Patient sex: F
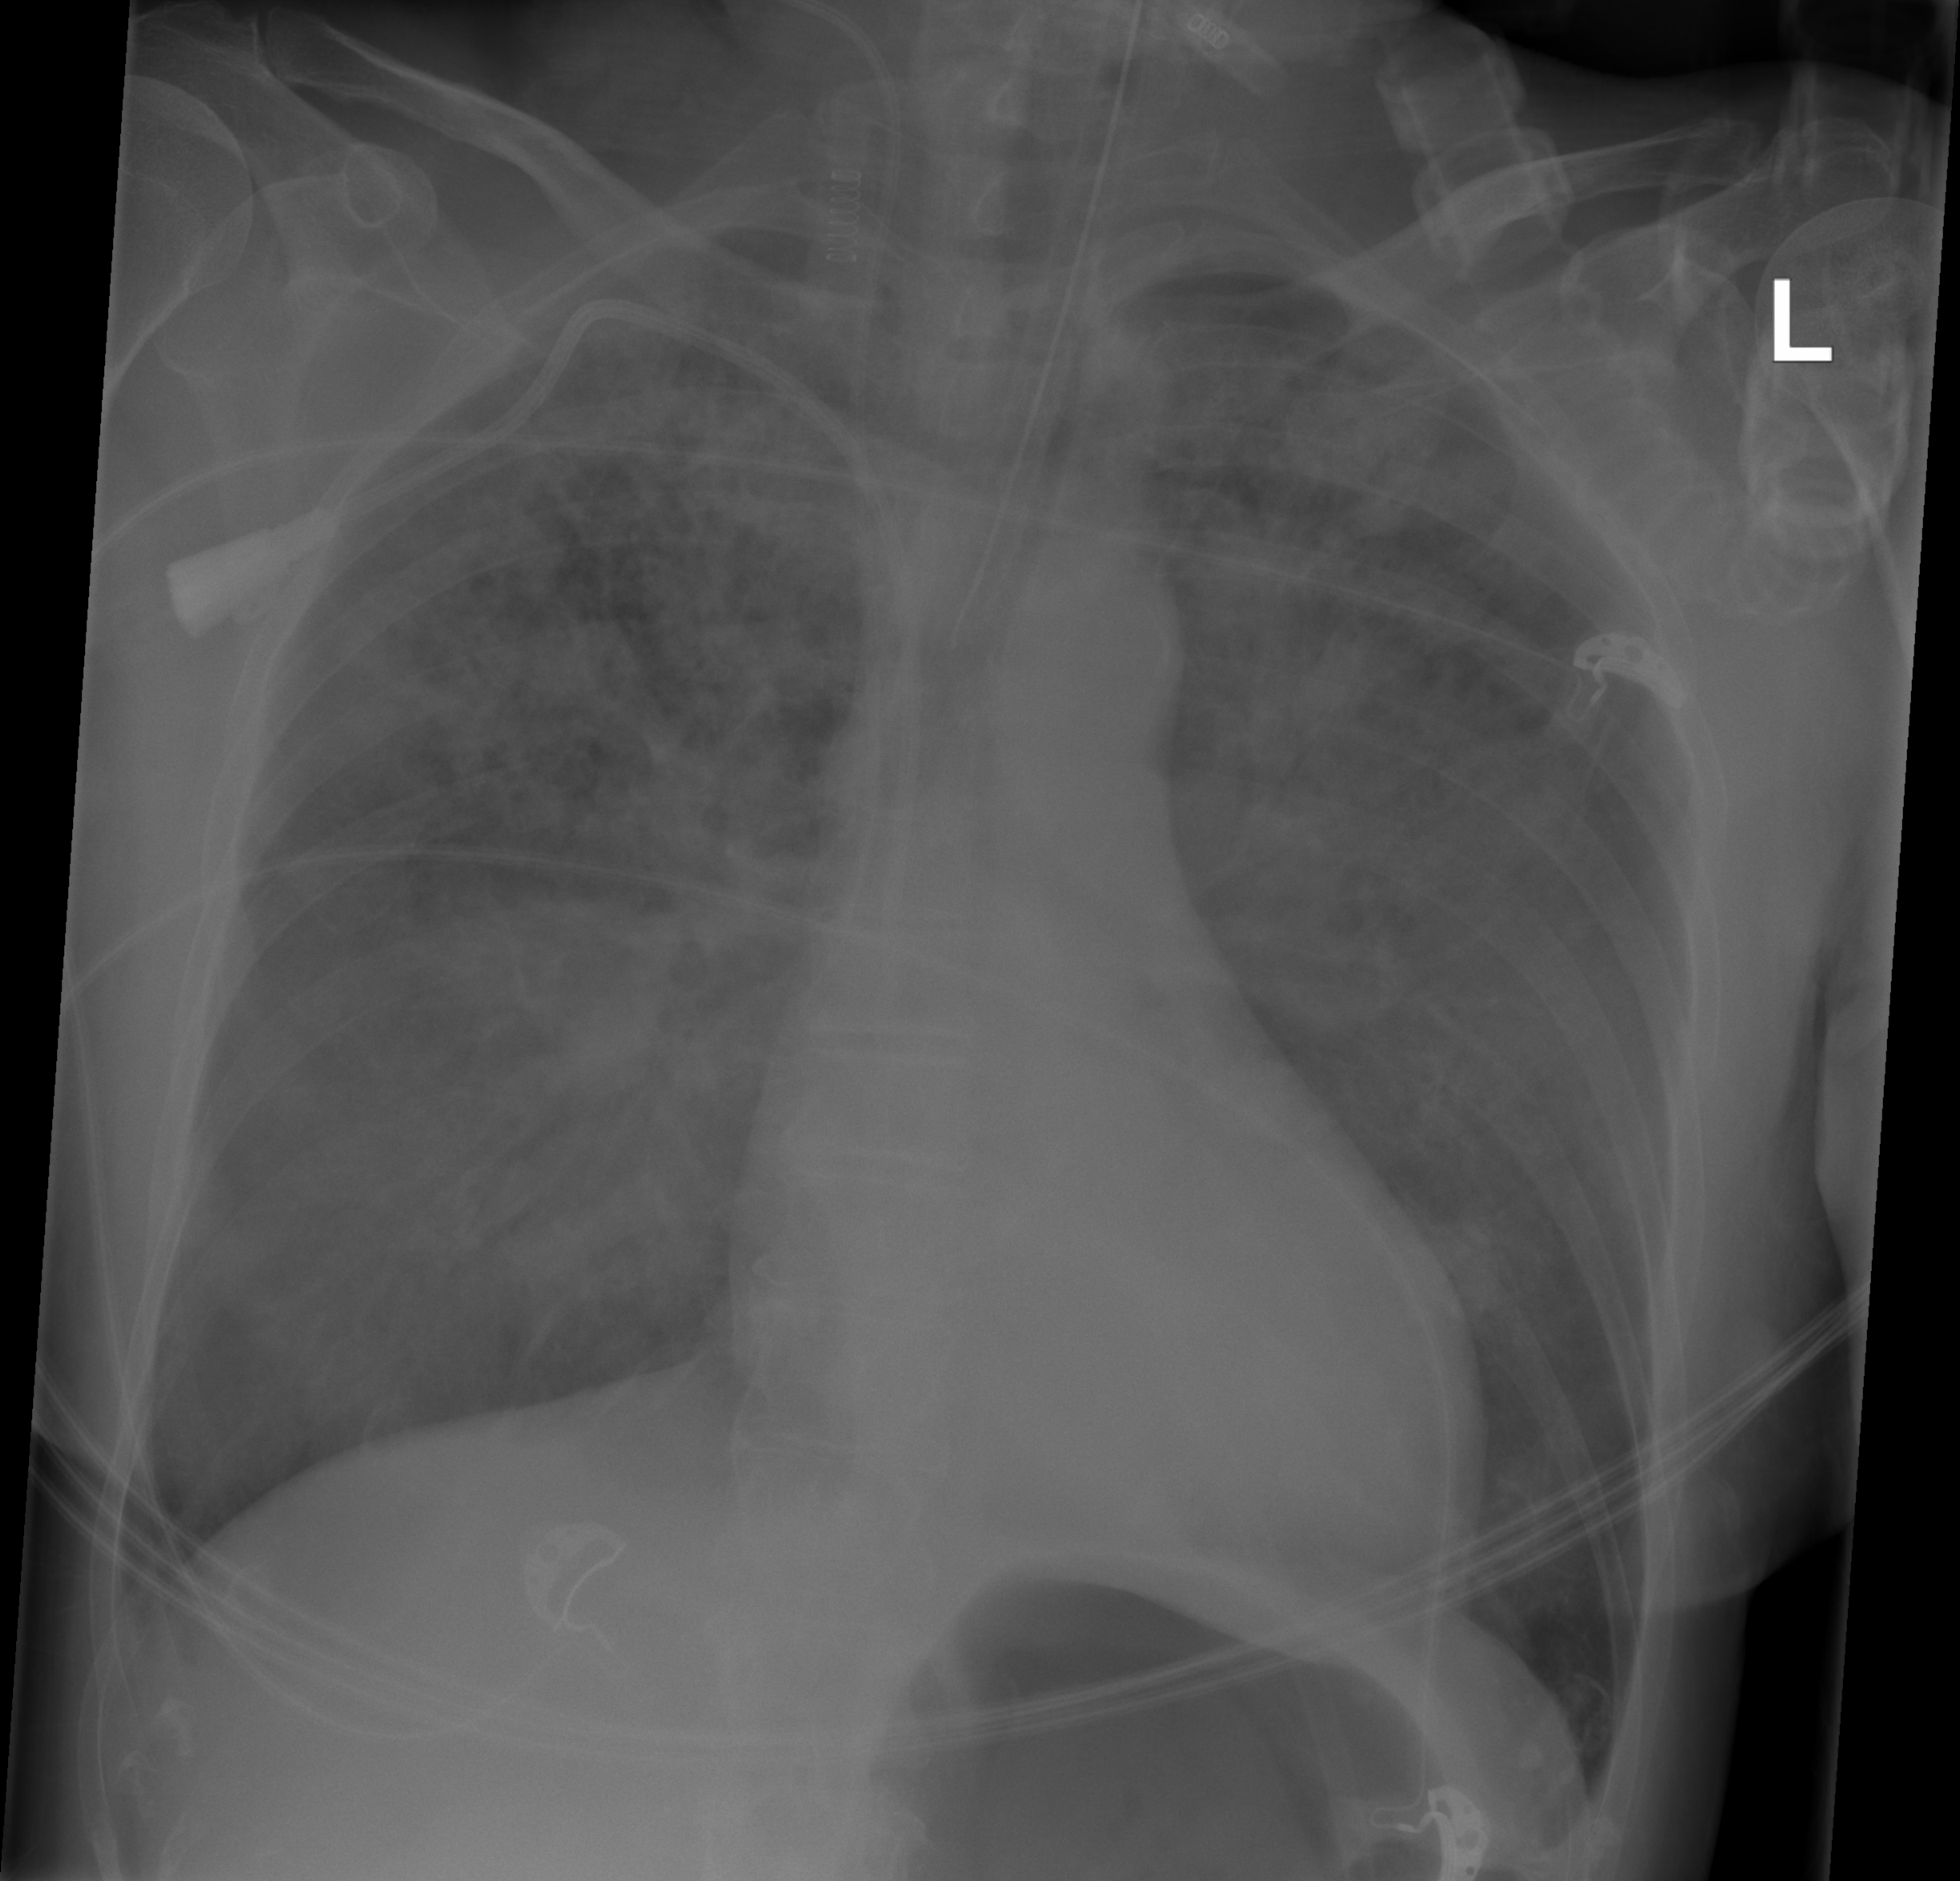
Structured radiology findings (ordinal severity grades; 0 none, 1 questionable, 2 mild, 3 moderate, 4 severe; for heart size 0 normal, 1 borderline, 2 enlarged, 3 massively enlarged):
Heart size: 0
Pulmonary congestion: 0
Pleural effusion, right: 0
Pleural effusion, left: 0
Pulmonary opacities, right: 3
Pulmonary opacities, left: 3
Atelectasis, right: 0
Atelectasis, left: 0